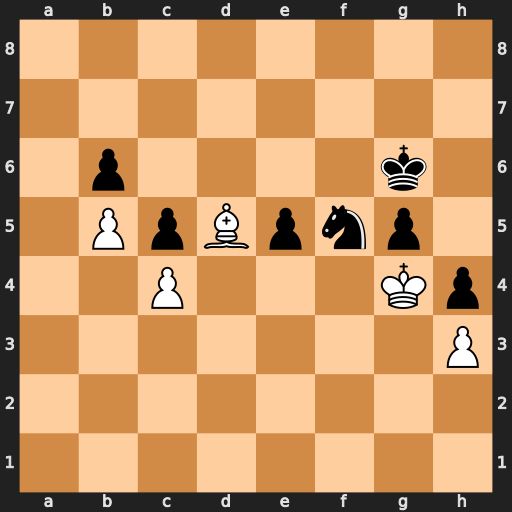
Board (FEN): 8/8/1p4k1/1PpBpnp1/2P3Kp/7P/8/8
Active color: w
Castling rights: -
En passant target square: -
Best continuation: Be4 Kf6 Bxf5